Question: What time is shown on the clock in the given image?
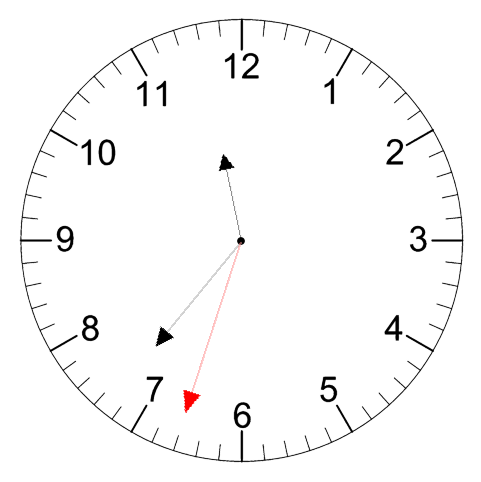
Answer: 11:36:33